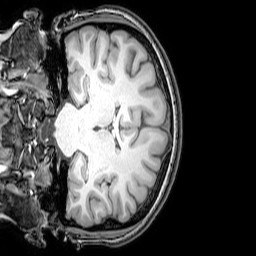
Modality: T1w
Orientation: coronal
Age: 20
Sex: female
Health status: healthy
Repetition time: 0.081 s
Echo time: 0.037 s